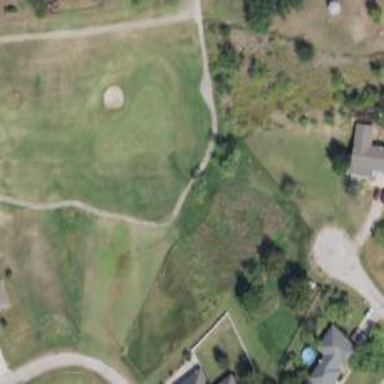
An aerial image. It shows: View of golf hole.